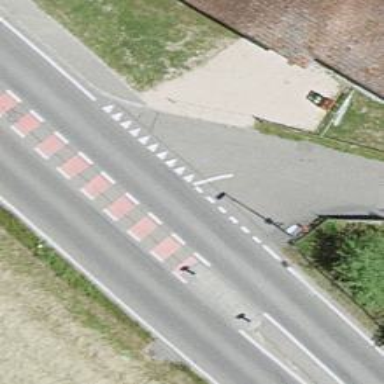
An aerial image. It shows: Road with "give way" sign.